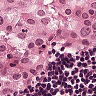
Metastatic tissue present: yes